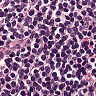
Metastatic tissue present: no